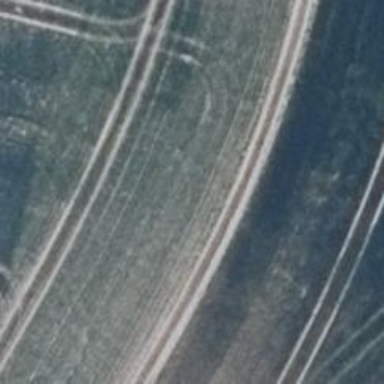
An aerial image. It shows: Track road with grade3 tracktype.